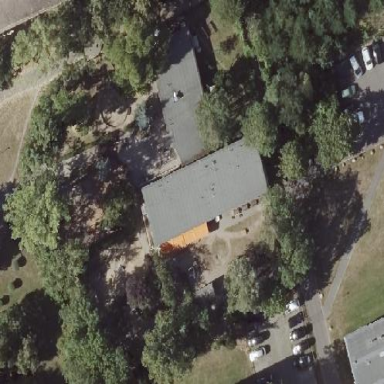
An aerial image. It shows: Flat roof kindergarten building.